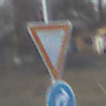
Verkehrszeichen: VorfahrtGewaehren
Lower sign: VorgeschriebeneFahrtrichtungRechts
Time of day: SunriseSunset
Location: Outdoor (Suburban)
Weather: PartlyCloudy
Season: Winter
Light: Natural